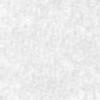
Label: no_change